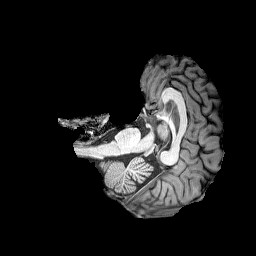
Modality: T1w
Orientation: axial
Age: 55
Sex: male
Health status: healthy